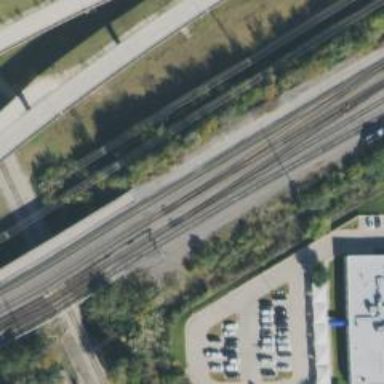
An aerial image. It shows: Railway track.